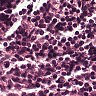
Metastatic tissue present: no